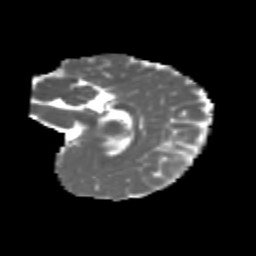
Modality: MD
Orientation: sagittal
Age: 7
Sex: female
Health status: healthy